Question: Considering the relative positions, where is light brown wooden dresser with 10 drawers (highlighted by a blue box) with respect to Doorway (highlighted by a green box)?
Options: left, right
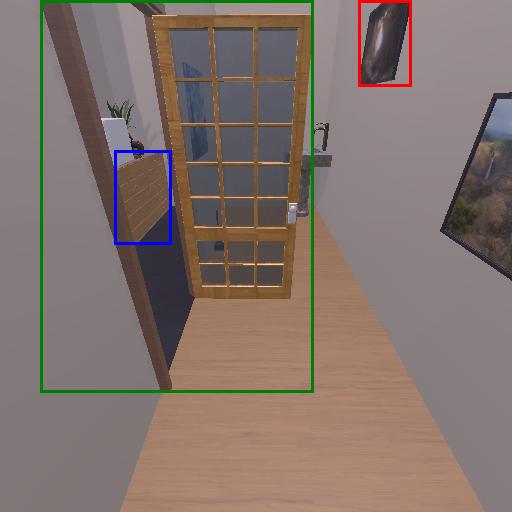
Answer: left